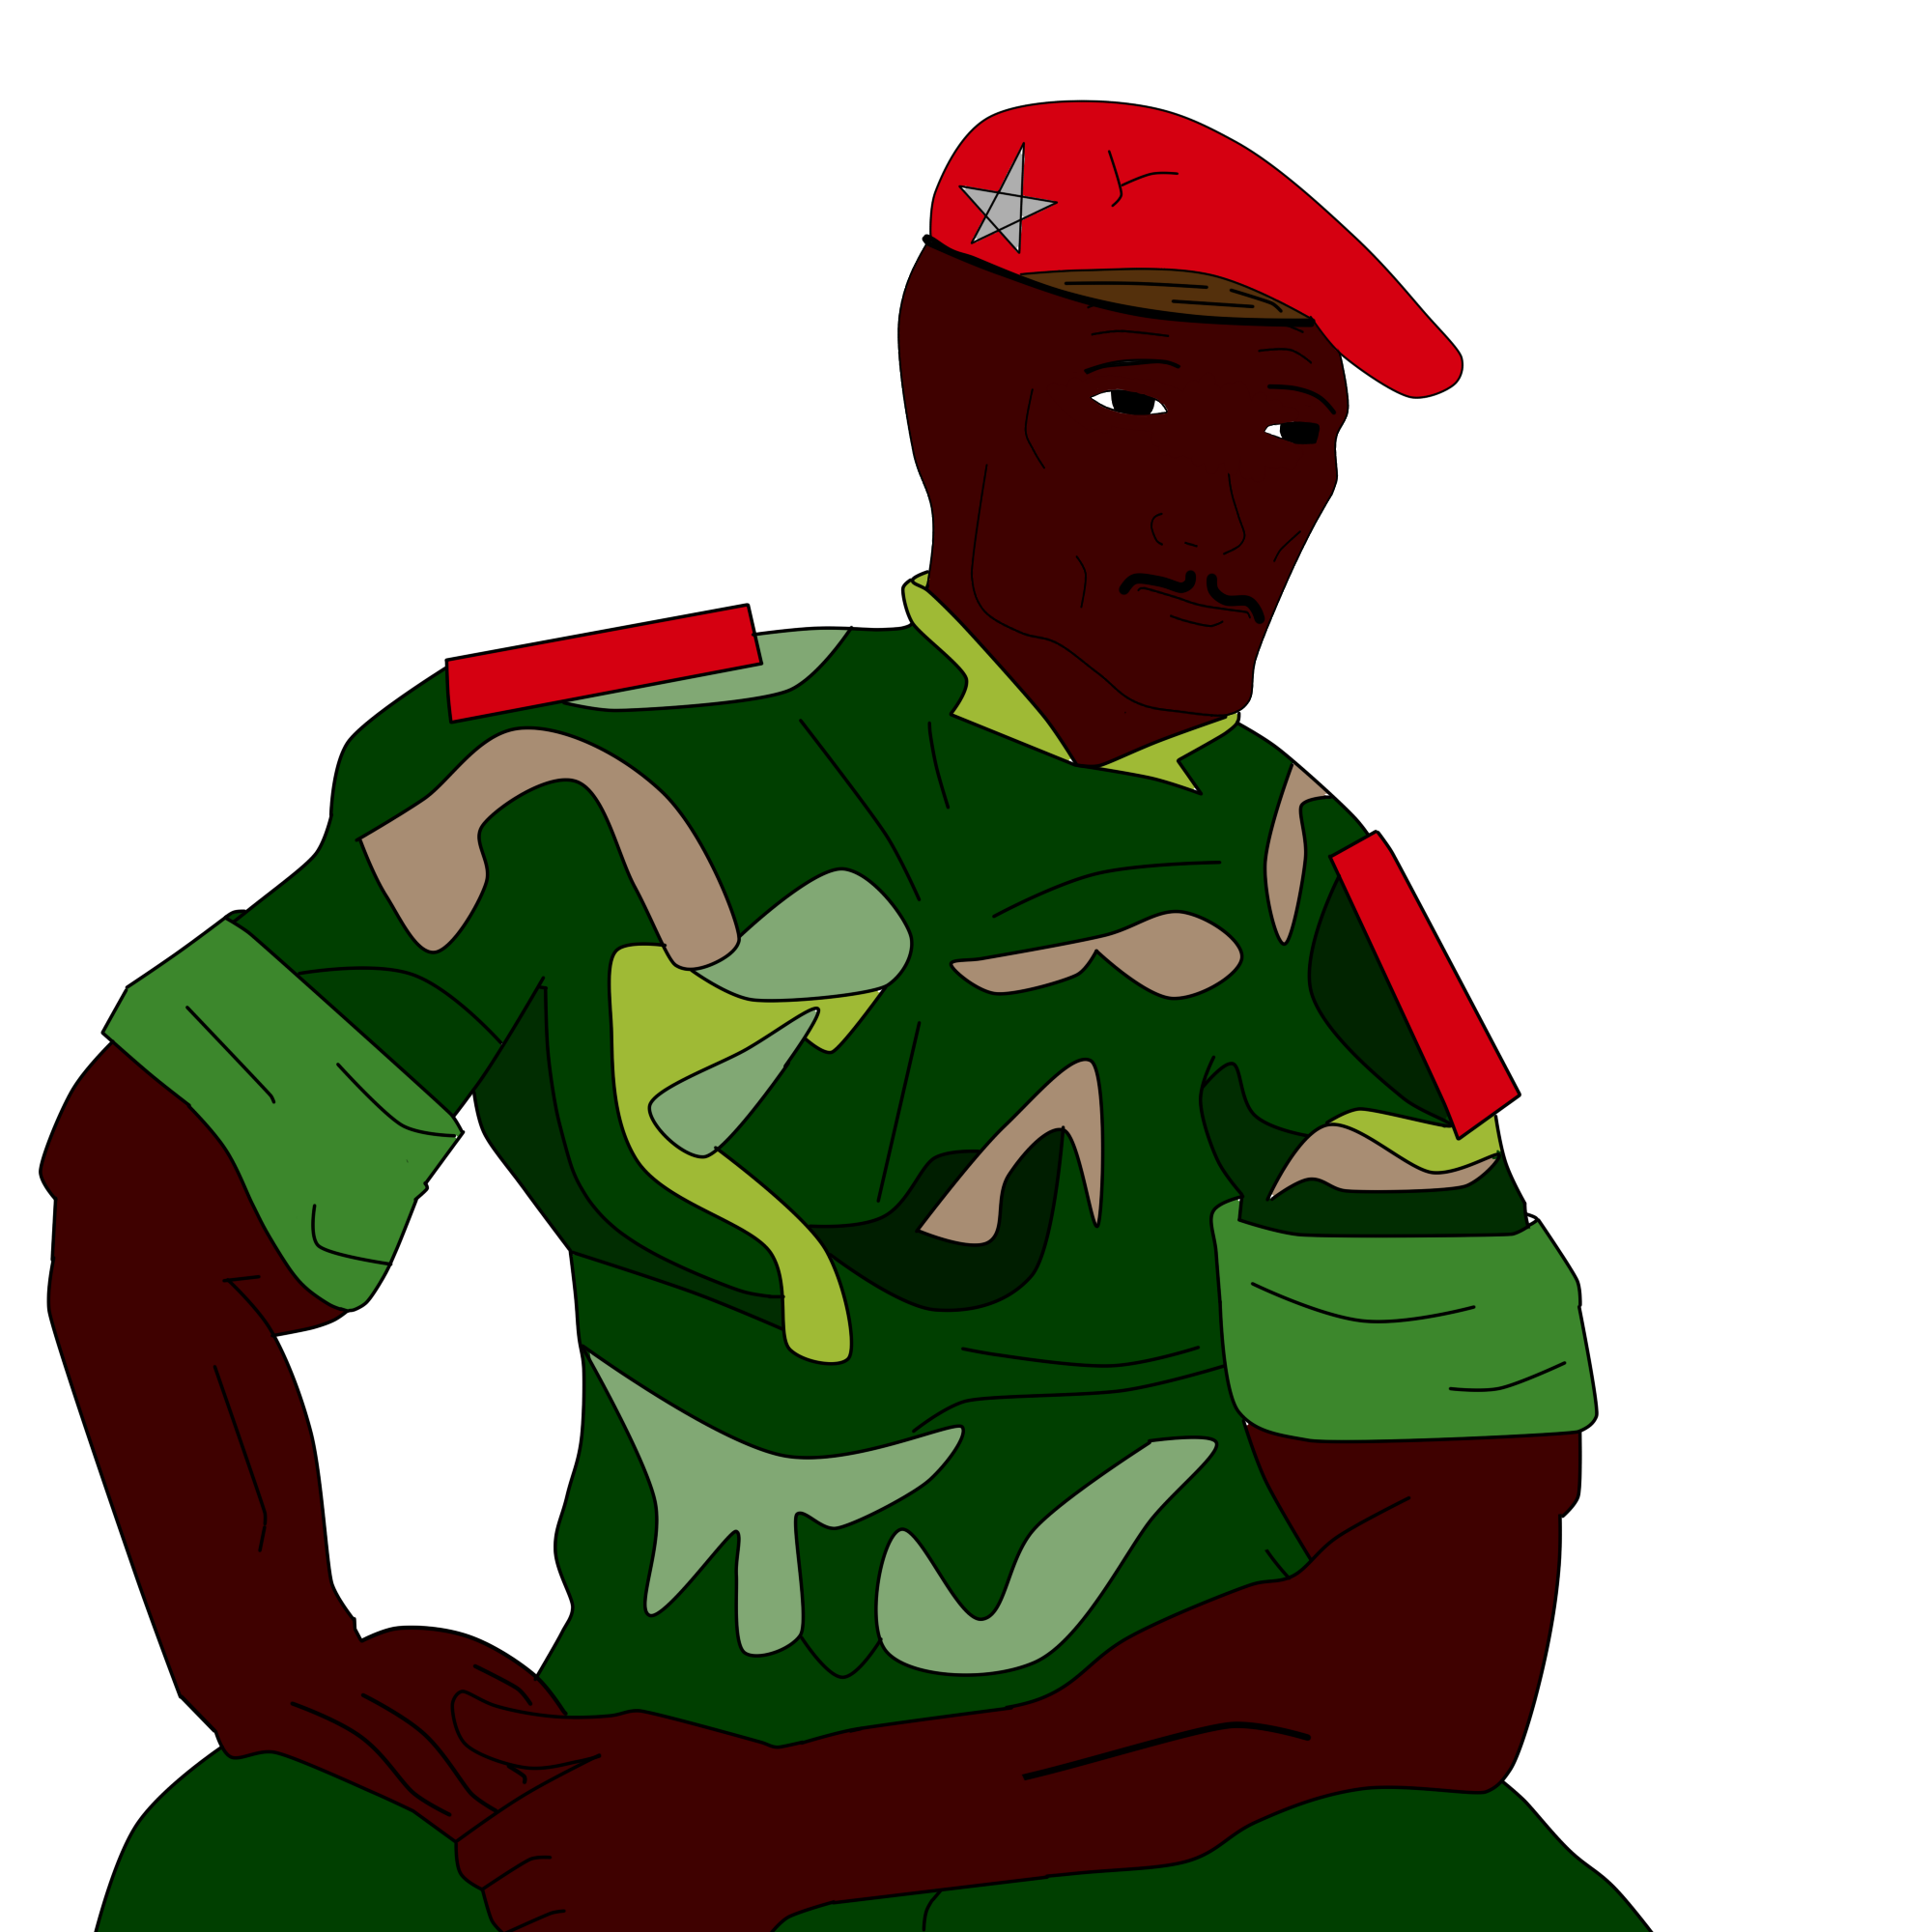
Label: 5_Blackjak